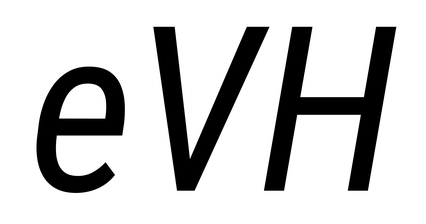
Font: Roboto-Italic_Condensed_Italic